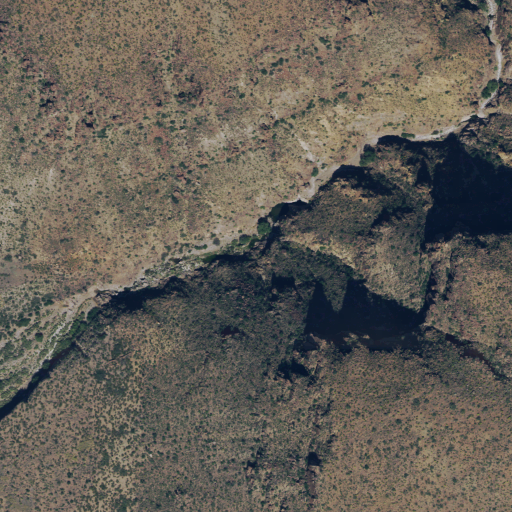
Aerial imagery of valley in Texas named Cañon Tinaja Prieta containing only shrub